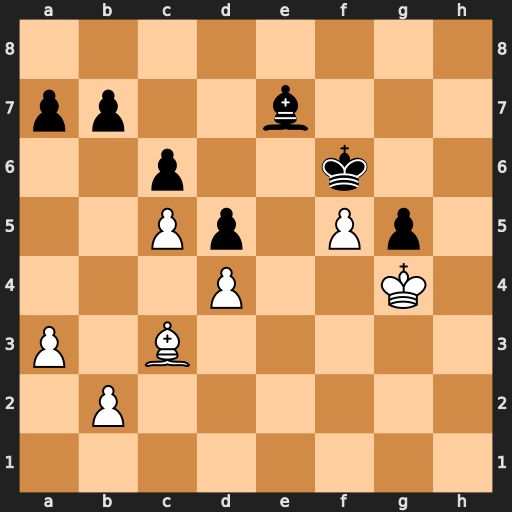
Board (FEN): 8/pp2b3/2p2k2/2Pp1Pp1/3P2K1/P1B5/1P6/8
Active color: w
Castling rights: -
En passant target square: -
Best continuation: Bd2 Bf8 Bxg5+ Kf7 f6